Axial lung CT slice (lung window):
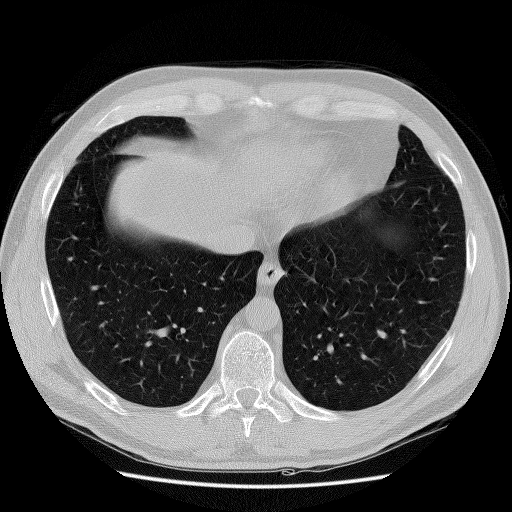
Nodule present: no